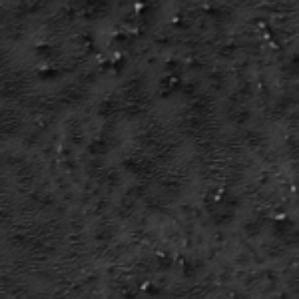
Label: frost